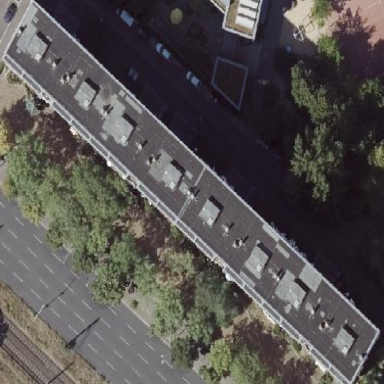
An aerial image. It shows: Grey apartment building with flat roof made of tar paper.